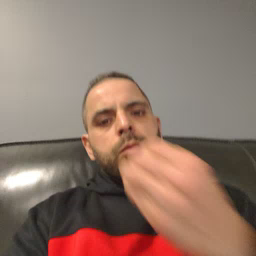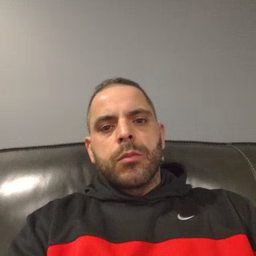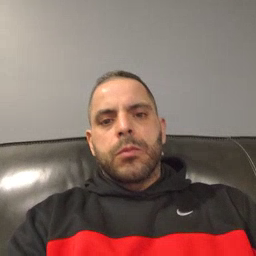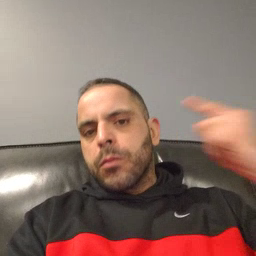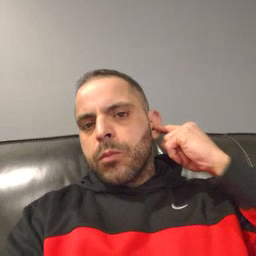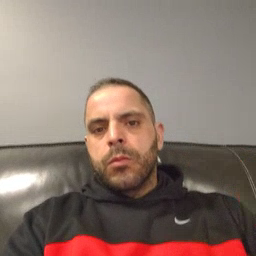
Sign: ear